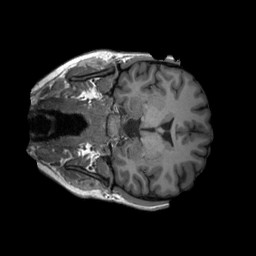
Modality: T1w
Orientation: coronal
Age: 27
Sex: female
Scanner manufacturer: siemens
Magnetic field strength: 3 T
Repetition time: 2.3 s
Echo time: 0.00232 s